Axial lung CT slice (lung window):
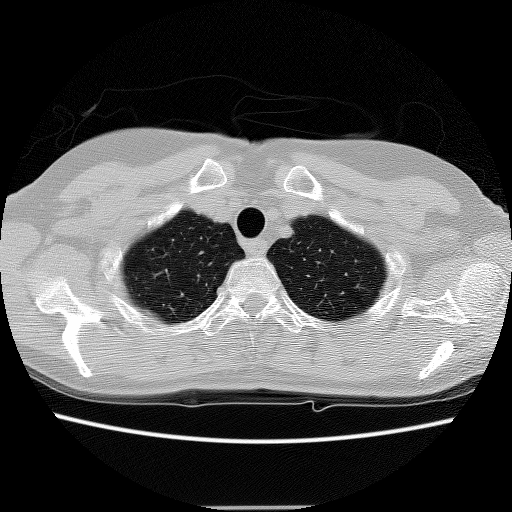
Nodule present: no